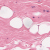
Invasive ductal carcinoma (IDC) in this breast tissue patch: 0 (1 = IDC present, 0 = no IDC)